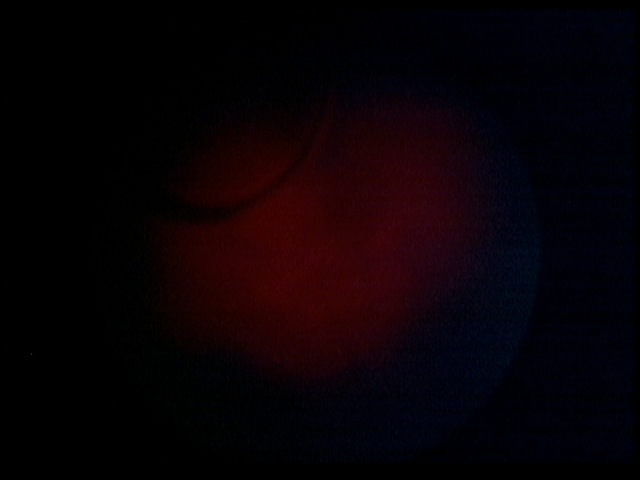
Modality: BLC
Class: Malignant
Subclass: LowGradePapillary
Lesion: L1
Stage: Ta
Morphology: Papillary
Bladder cancer association: Yes